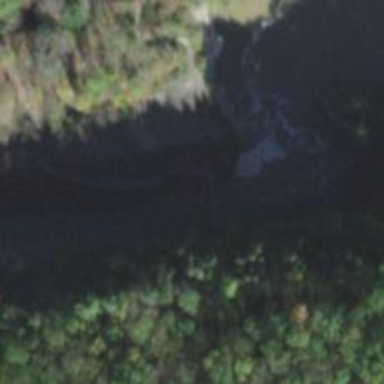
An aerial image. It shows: Path on bridge with excellent trail visibility.